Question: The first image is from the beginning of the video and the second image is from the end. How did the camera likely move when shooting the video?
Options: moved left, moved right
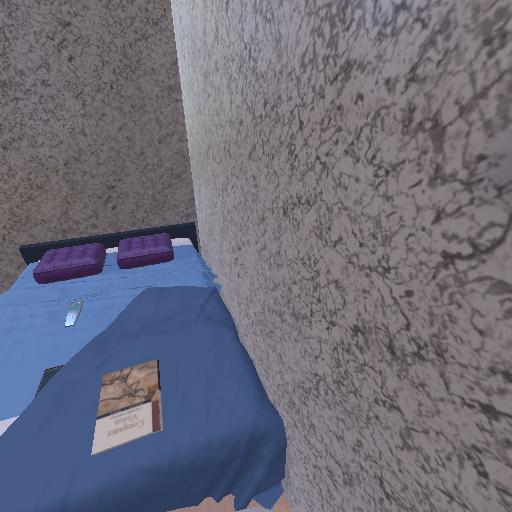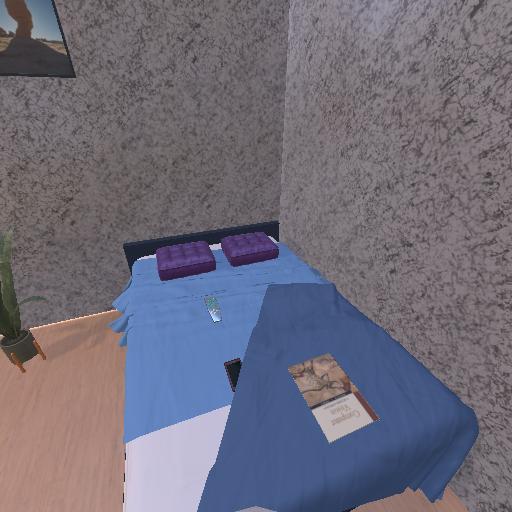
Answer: moved left